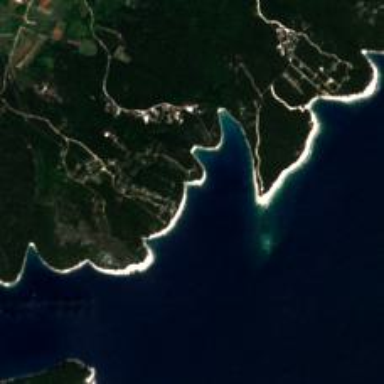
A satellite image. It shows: Beautiful bay with natural surroundings.